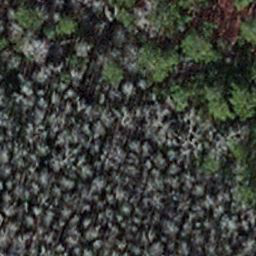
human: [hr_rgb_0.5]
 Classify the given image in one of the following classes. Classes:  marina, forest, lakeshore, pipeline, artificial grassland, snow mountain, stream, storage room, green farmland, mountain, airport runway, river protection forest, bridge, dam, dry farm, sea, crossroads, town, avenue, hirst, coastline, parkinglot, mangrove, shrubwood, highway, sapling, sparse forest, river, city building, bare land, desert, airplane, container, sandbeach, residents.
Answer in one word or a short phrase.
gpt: sapling